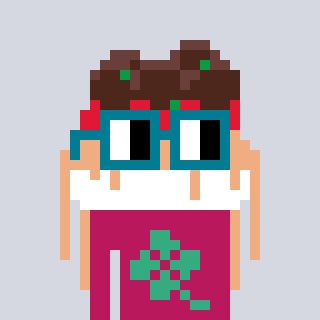
a pixel art character with square dark green glasses, a spaghetti-shaped head and a darkpink-colored body on a cool background